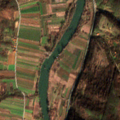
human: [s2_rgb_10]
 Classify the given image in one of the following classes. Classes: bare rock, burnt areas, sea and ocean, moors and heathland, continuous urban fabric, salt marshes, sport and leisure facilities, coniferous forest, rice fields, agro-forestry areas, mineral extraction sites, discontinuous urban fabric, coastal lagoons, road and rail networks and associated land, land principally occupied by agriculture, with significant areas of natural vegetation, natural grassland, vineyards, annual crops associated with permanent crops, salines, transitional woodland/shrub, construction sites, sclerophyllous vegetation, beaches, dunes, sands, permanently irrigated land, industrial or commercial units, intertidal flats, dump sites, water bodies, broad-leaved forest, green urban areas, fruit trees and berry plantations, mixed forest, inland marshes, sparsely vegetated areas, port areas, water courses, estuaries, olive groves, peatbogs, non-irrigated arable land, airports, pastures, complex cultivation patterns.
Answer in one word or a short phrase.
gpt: non-irrigated arable land, land principally occupied by agriculture, with significant areas of natural vegetation, broad-leaved forest, transitional woodland/shrub, water courses